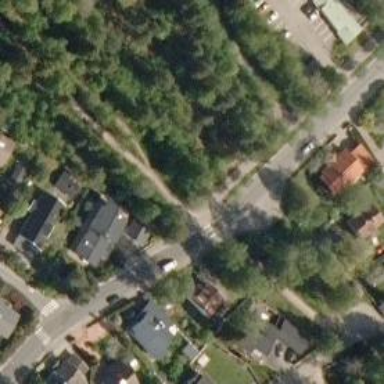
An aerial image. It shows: Asphalt cycleway with crossing.